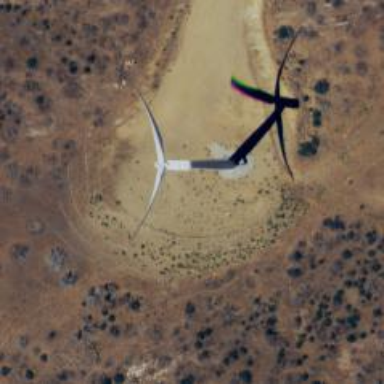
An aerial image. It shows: Wind generator with horizontal axis. The generator is wind turbine.